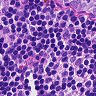
Metastatic tissue present: no